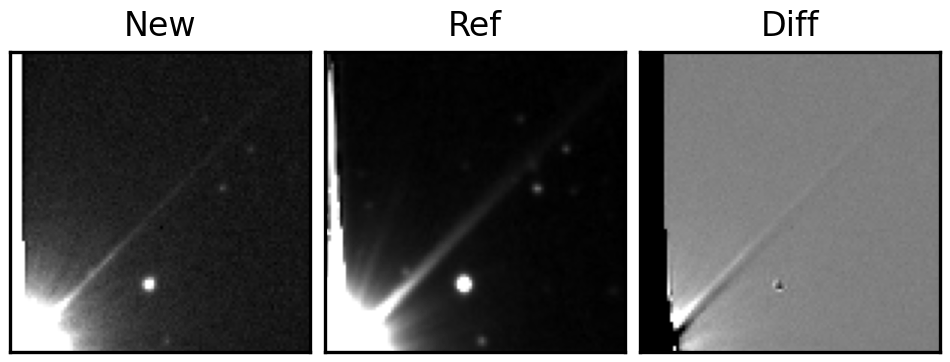
Label: bogus